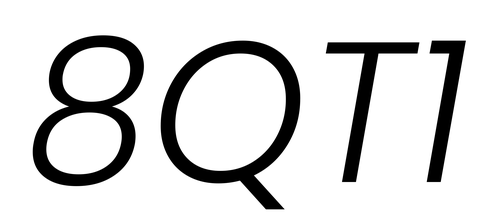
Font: Poppins-LightItalic